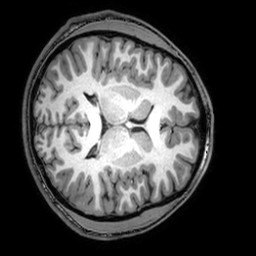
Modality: T1w
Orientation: axial
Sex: male
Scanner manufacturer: philips
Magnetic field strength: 3 T
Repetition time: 0.008108 s
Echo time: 0.00371 s